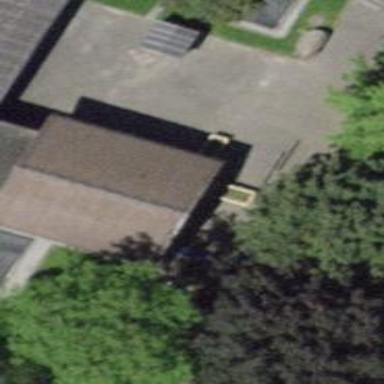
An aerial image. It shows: School building.